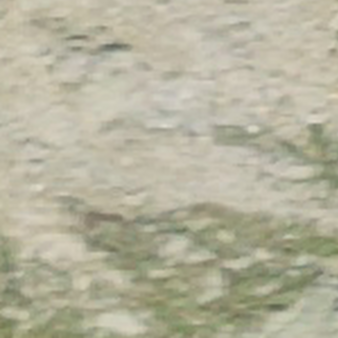
Label: other